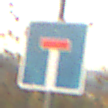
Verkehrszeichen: Sackgasse
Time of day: SunriseSunset
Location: Outdoor (Nature)
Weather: PartlyCloudy
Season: NotSpecified
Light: Natural